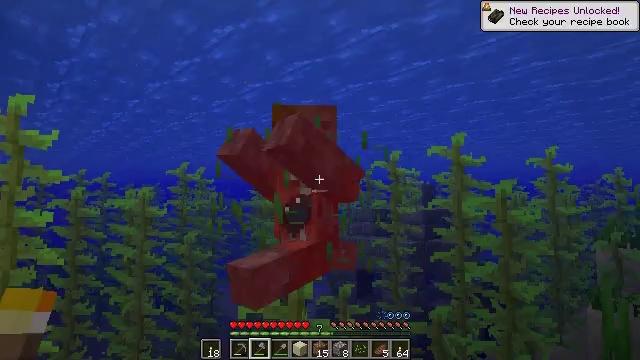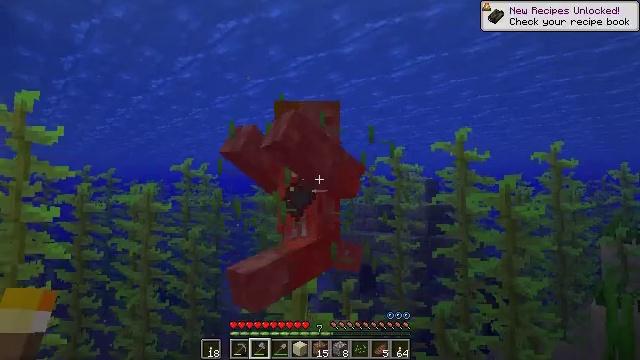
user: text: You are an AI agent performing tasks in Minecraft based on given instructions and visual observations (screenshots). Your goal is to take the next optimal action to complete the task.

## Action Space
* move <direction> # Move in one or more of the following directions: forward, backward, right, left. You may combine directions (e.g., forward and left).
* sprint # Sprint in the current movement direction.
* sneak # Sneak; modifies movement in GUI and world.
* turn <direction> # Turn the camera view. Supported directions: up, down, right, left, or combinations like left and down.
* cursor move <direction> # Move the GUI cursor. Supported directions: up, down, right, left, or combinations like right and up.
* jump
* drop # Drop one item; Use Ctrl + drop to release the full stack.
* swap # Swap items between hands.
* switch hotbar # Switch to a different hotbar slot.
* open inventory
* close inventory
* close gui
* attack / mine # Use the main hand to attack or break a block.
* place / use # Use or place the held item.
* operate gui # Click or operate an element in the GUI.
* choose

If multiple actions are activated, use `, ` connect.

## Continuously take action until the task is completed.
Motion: motion action
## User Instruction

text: Harvesting kelp can be done quickly underwater.
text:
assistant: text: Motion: move back
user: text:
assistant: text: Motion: no_op